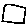
Label: square